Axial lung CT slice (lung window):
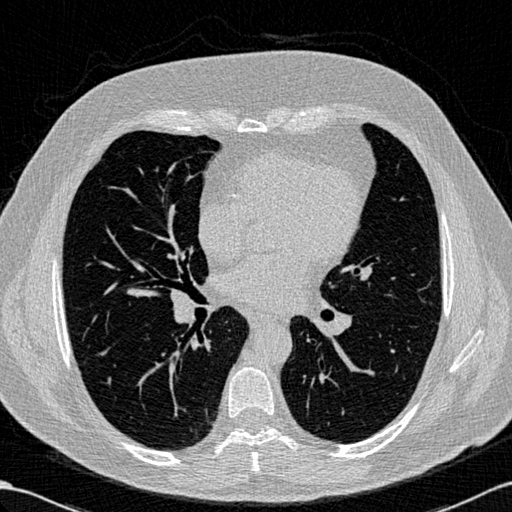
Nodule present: yes
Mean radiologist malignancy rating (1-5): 3